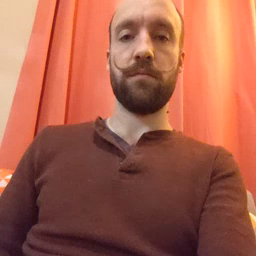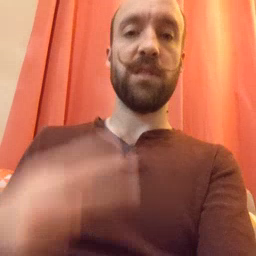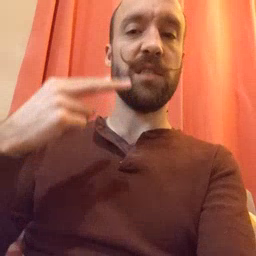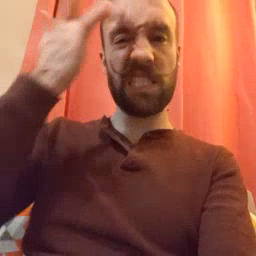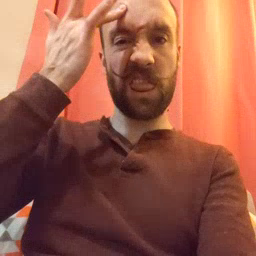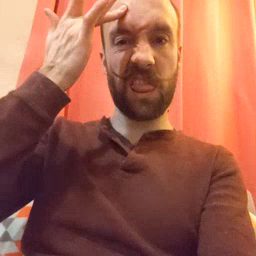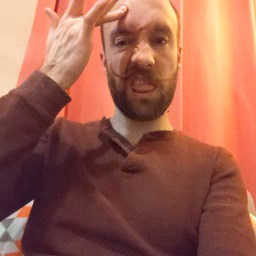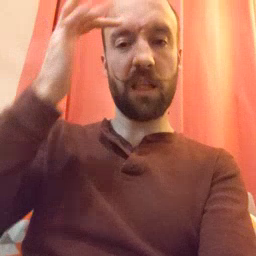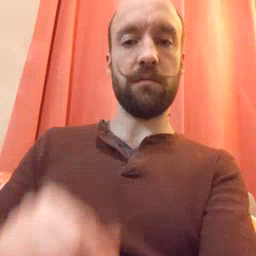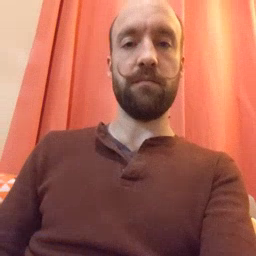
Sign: sick